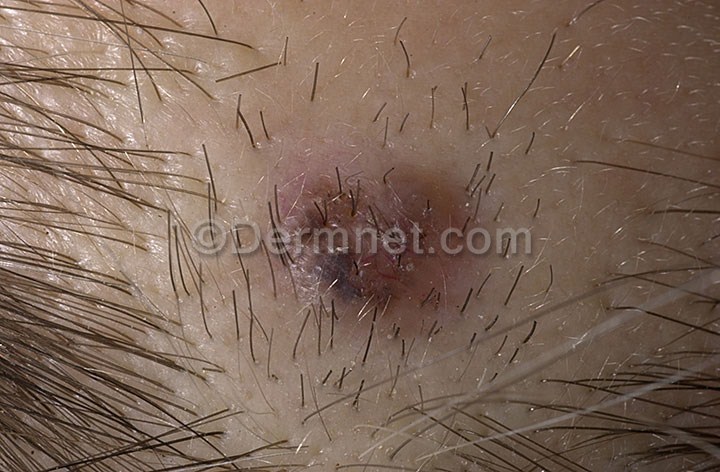
Disease: Actinic Keratosis Basal Cell Carcinoma and other Malignant Lesions